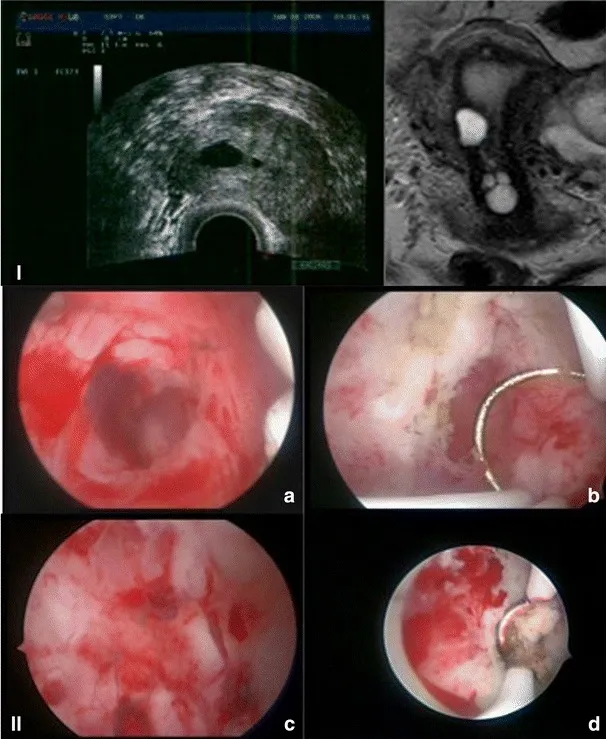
Case no. 2. I; Ultrasound and MRI image of cystic lesion right isthmic part. II
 a Access to cystic structure after ultrasound-guided creation of channel to intramural cyst, b widening of access to cyst using a bipolar resectoscope, c insight view of cyst, d coagulation of insight cyst using a bipolar loop resectoscope.
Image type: radiology (mri)